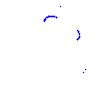
Particle: proton